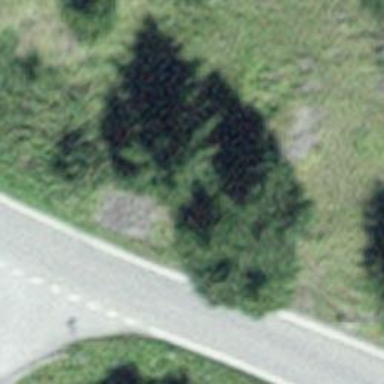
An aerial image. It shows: Needle-leaved tree in nature.